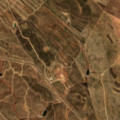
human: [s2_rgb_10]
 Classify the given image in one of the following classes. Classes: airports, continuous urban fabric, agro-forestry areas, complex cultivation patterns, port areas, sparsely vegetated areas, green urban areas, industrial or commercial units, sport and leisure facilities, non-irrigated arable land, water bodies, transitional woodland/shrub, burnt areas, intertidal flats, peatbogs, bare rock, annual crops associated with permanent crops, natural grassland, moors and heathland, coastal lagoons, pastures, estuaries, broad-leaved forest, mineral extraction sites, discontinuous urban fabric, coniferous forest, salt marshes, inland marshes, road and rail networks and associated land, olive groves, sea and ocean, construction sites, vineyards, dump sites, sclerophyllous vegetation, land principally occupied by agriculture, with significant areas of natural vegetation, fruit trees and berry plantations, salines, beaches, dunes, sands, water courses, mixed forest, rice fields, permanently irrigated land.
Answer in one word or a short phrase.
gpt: land principally occupied by agriculture, with significant areas of natural vegetation, transitional woodland/shrub